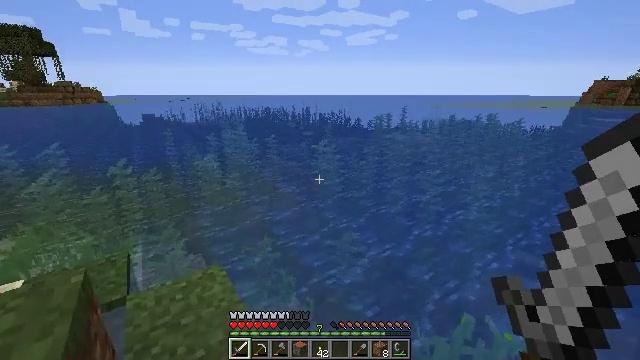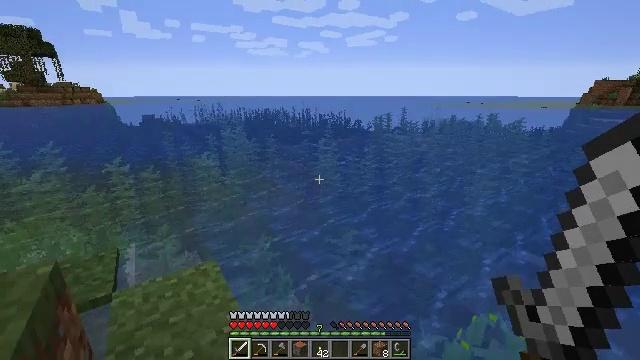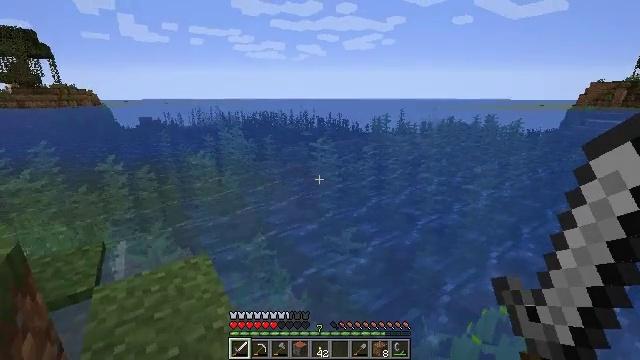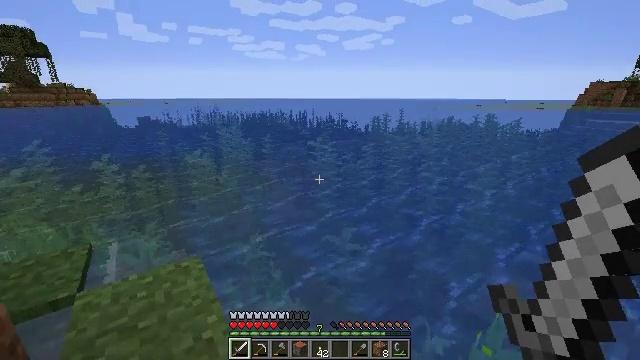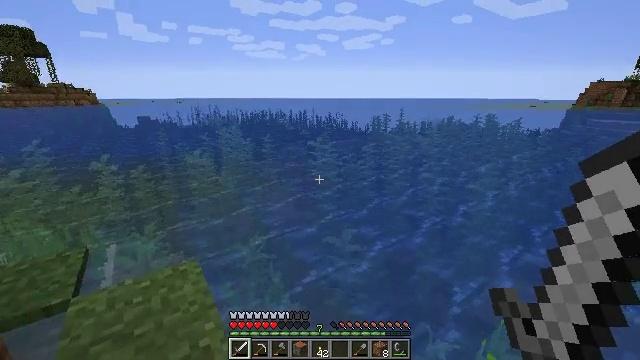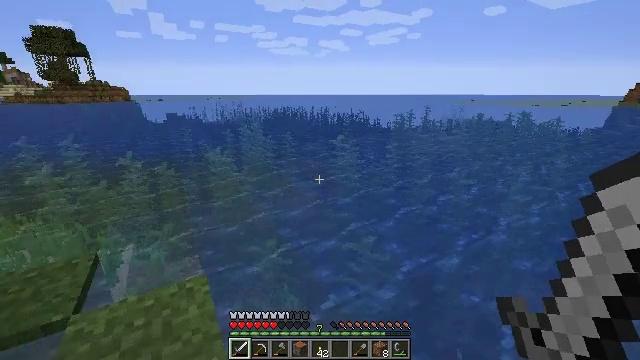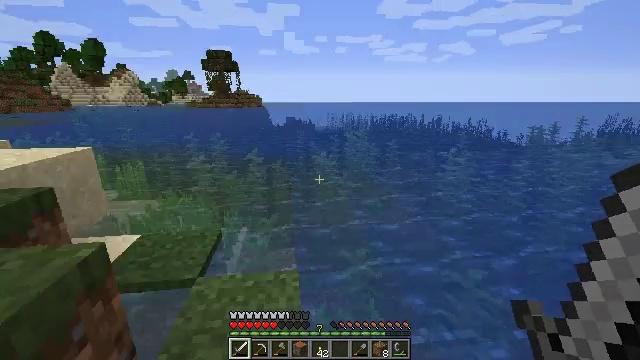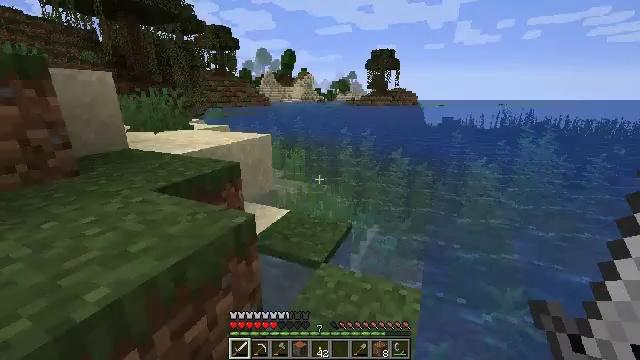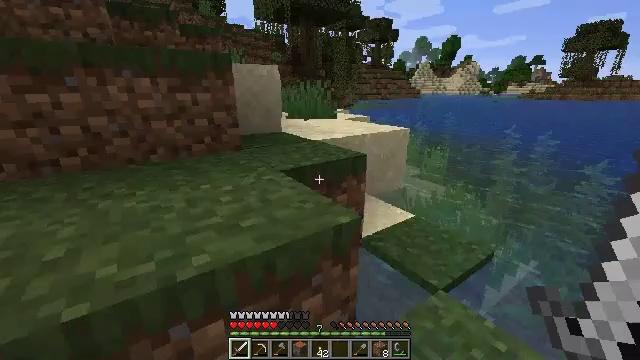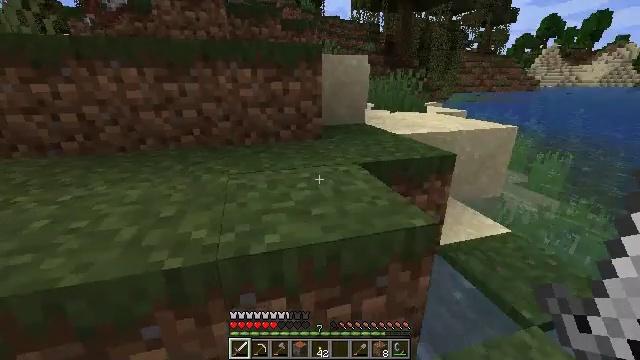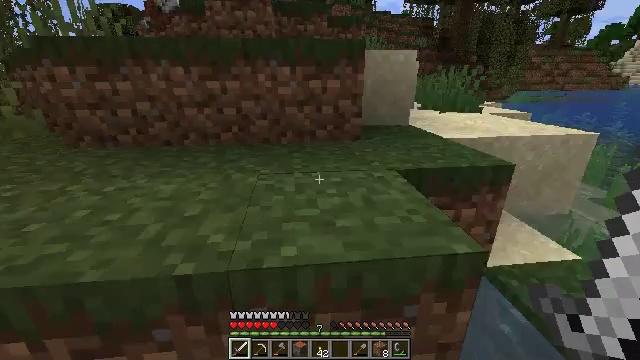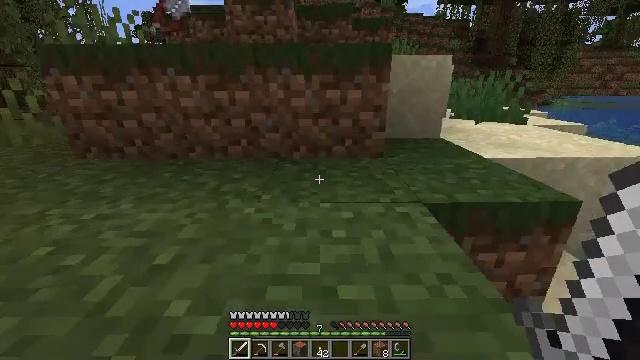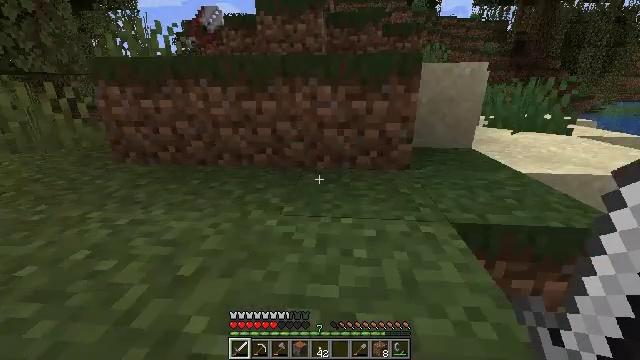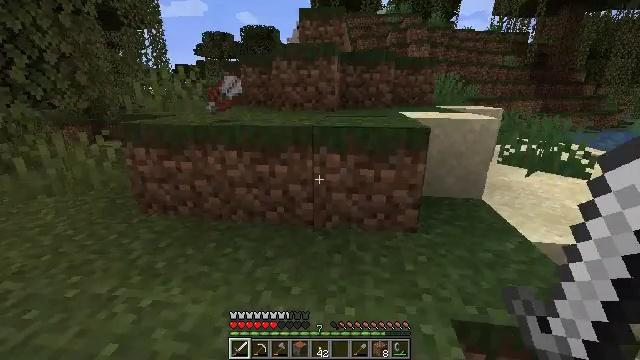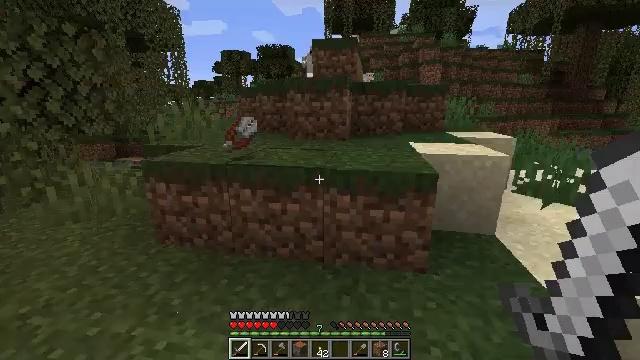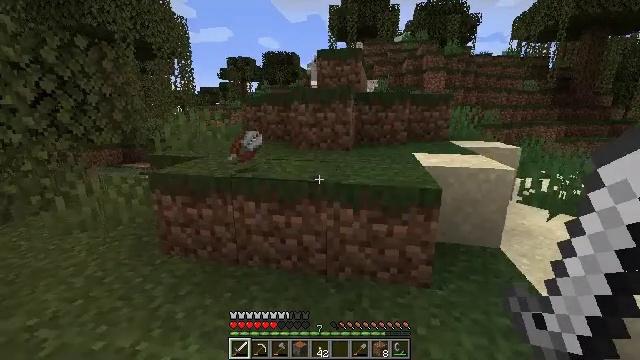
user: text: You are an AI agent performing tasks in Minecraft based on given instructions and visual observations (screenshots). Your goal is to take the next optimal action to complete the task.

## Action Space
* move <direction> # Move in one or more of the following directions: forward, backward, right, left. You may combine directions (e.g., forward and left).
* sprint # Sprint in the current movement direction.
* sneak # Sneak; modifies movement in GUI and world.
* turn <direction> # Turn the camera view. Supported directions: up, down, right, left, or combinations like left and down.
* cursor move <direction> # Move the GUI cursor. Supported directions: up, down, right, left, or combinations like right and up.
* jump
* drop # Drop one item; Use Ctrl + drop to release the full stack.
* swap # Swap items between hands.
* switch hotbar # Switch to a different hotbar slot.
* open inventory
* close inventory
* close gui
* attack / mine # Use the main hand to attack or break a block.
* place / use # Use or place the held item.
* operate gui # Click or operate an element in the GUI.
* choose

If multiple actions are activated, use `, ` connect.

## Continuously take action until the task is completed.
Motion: motion action
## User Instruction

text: Remove shears from the inventory.
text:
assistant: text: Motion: move forward
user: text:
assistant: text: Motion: move forward
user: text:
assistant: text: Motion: move forward
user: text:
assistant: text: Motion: move forward
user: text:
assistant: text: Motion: move forward, turn left
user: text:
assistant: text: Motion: move forward, turn left and up
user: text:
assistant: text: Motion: move forward, turn left
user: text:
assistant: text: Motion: move forward, turn left and down
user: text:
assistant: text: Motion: move forward, turn left and down
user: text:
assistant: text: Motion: move forward, turn left
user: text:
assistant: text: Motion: move forward, turn left
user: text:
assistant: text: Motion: move forward, turn left, jump
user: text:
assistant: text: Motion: move forward, turn left, jump
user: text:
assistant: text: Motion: move forward, turn left and up, jump
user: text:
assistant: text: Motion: move forward, turn up, jump
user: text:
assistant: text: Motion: move forward, turn up
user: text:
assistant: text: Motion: move forward, turn up
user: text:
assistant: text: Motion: move forward
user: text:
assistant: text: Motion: move forward
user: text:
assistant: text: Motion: move forward
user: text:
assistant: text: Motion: move forward
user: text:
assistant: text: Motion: move forward
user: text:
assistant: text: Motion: move forward
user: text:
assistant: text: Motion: move forward, turn left and down
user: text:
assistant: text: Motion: move forward, turn left
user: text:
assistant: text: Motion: move forward, turn left
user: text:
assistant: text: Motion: move forward, turn left, jump
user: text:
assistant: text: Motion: move forward, jump
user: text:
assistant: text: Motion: move forward, jump
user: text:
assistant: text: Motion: move forward, jump